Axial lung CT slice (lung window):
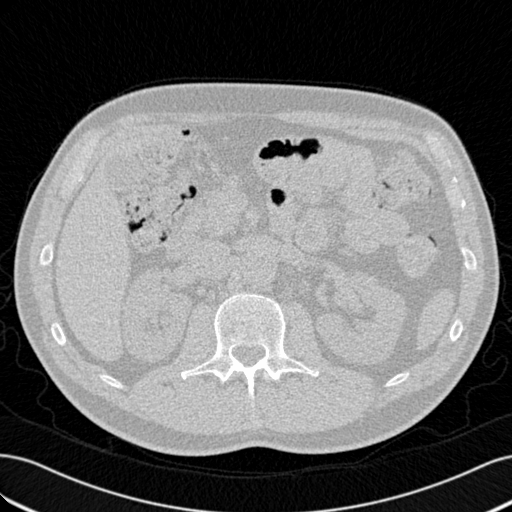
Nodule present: no